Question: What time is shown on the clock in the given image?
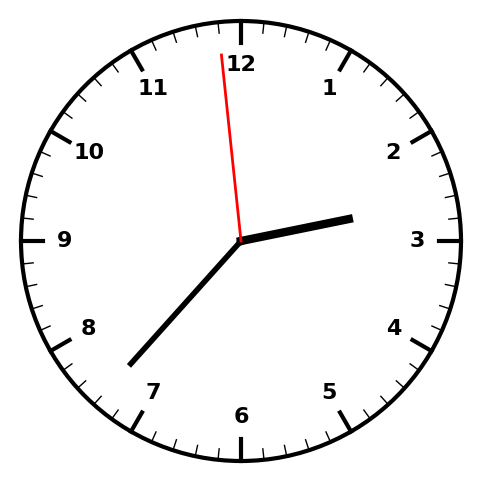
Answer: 02:36:59